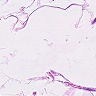
Metastatic tissue present: no